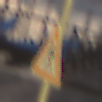
Verkehrszeichen: FussgaengerRechts
Umgebung: Outdoor, Urban
Tageszeit: SunriseSunset
Wetter: Clear
Licht: Natural
Jahreszeit: NotSpecified
Kontrast: MediumContrast